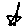
Label: star